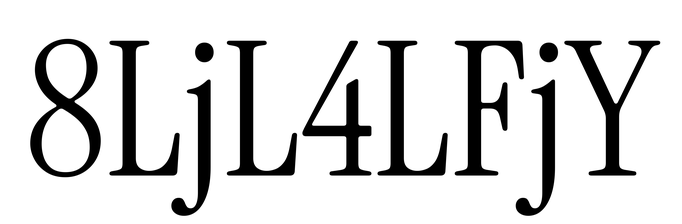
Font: InstrumentSerif-Regular